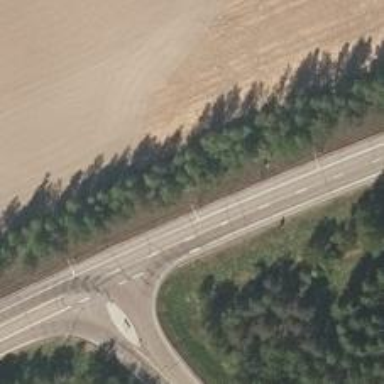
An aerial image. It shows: Trunk link highway with asphalt surface.